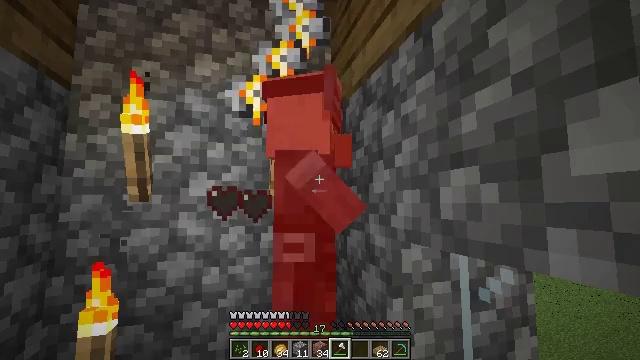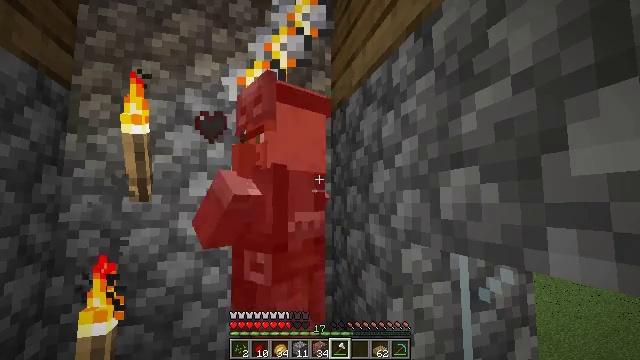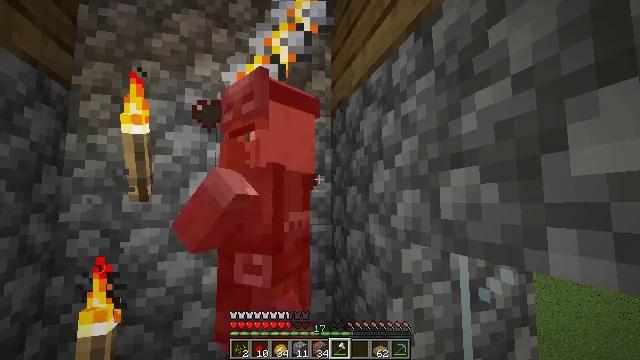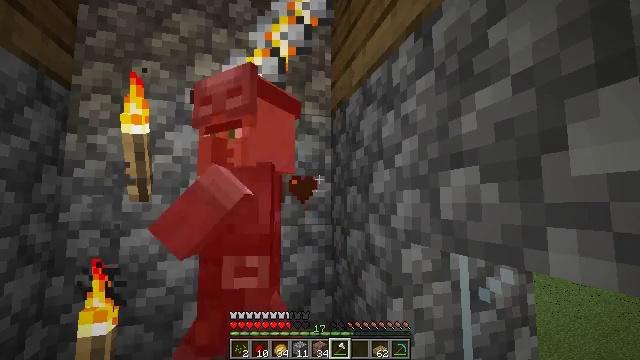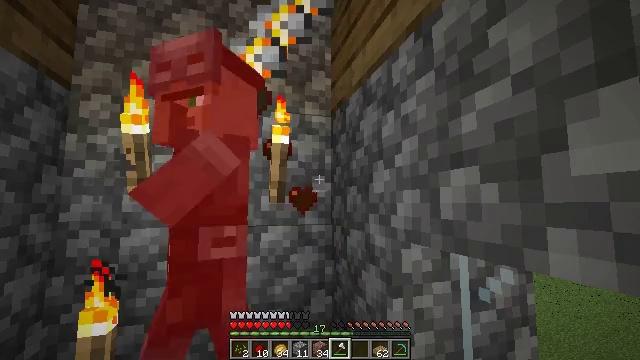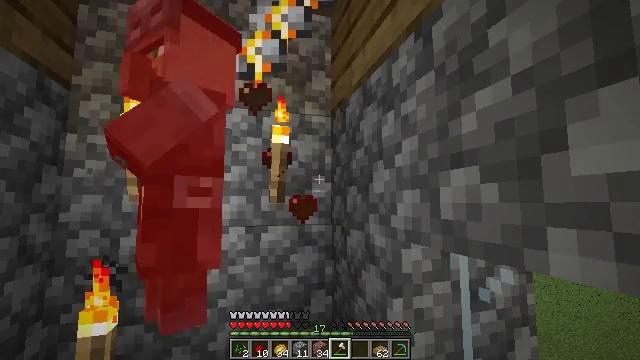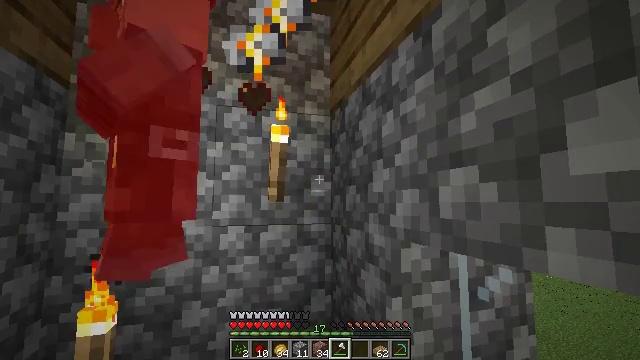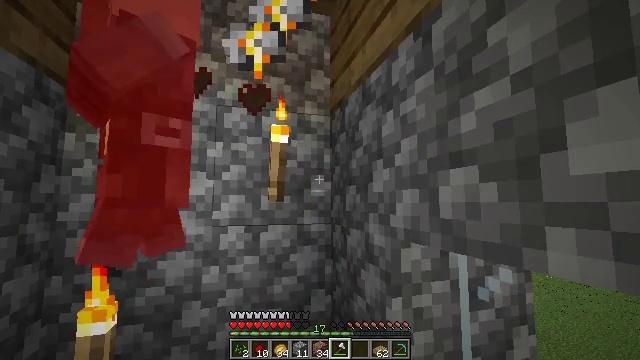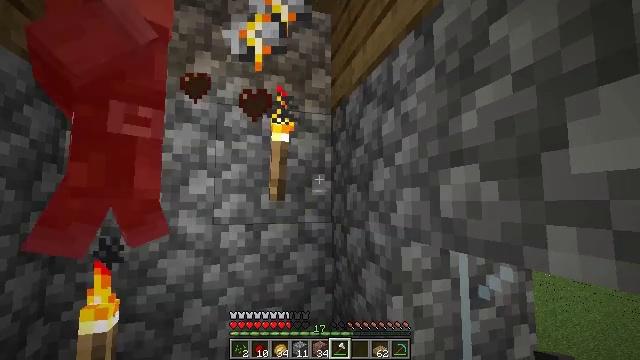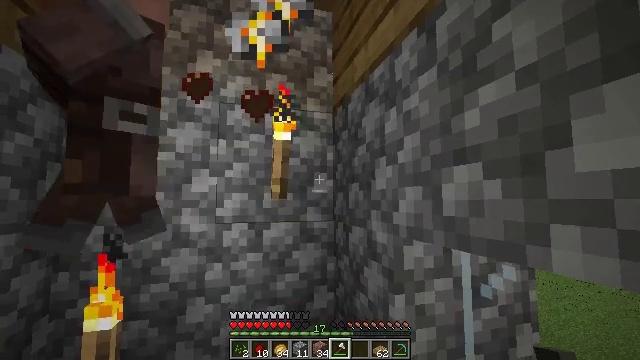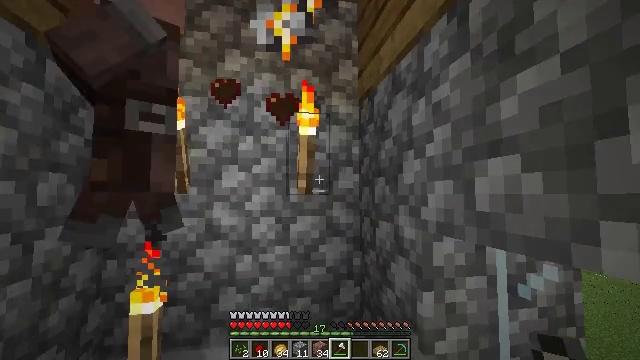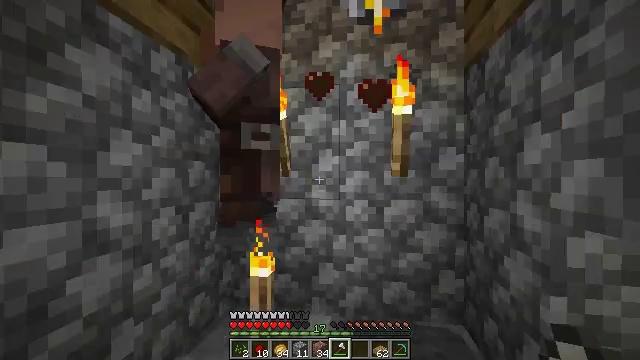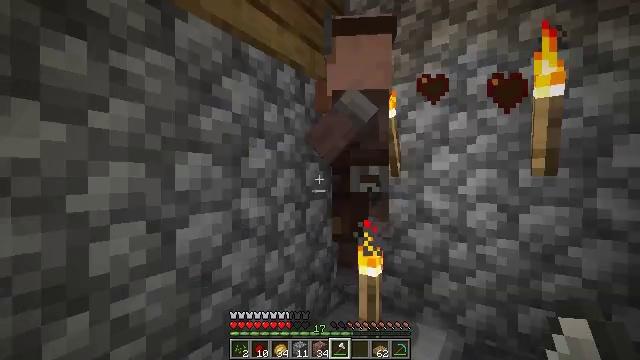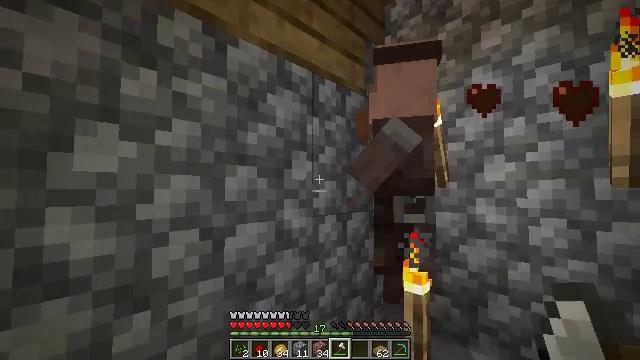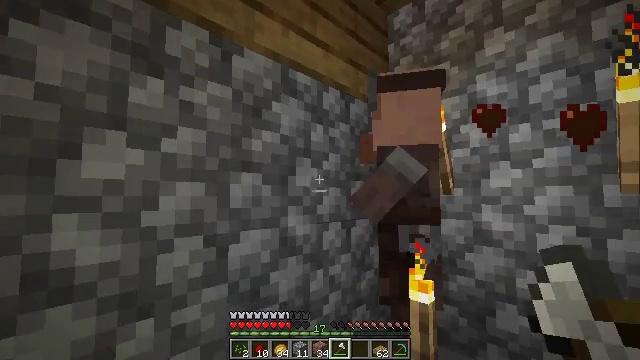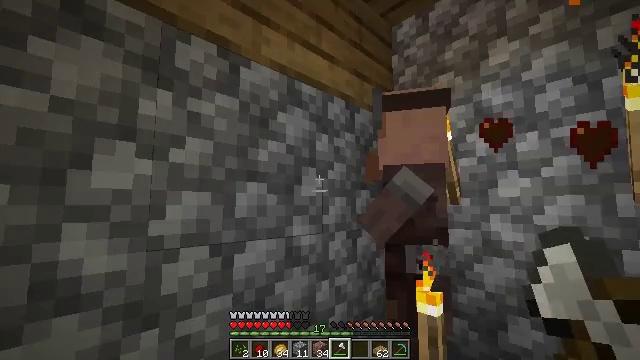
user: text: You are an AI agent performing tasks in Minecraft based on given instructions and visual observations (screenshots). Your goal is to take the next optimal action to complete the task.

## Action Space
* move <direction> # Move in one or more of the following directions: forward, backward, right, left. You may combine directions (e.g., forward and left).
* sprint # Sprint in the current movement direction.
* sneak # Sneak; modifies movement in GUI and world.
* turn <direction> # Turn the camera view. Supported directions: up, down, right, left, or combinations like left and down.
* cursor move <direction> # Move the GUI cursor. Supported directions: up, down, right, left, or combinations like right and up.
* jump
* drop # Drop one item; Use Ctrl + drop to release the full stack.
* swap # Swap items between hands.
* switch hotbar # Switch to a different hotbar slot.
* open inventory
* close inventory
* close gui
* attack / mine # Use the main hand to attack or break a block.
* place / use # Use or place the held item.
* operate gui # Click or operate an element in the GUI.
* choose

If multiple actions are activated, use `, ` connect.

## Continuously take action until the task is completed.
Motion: motion action
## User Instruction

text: Harm the villager.
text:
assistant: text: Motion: no_op
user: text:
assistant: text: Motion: no_op
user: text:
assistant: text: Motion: no_op
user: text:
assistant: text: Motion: no_op
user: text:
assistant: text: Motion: no_op
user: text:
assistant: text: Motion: no_op
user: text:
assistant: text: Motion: no_op
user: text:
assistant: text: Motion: no_op
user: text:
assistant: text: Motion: no_op
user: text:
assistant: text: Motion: turn left and down
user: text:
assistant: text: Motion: turn left and down
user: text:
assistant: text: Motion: turn left
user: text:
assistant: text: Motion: turn left and up
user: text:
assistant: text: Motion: turn up
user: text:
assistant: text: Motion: turn left and up
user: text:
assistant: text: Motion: attack / mine
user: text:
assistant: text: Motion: attack / mine
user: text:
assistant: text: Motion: attack / mine
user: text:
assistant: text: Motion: turn right and down, attack / mine
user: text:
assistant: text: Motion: turn right and down
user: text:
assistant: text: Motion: turn right
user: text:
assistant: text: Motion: turn right
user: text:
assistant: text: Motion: turn right
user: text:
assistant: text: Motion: turn right
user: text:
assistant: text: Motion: no_op
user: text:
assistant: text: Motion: attack / mine
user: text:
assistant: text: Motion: turn left, attack / mine
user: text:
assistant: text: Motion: attack / mine
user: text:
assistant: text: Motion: no_op
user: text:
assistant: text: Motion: no_op